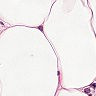
Metastatic tissue present: yes